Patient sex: M
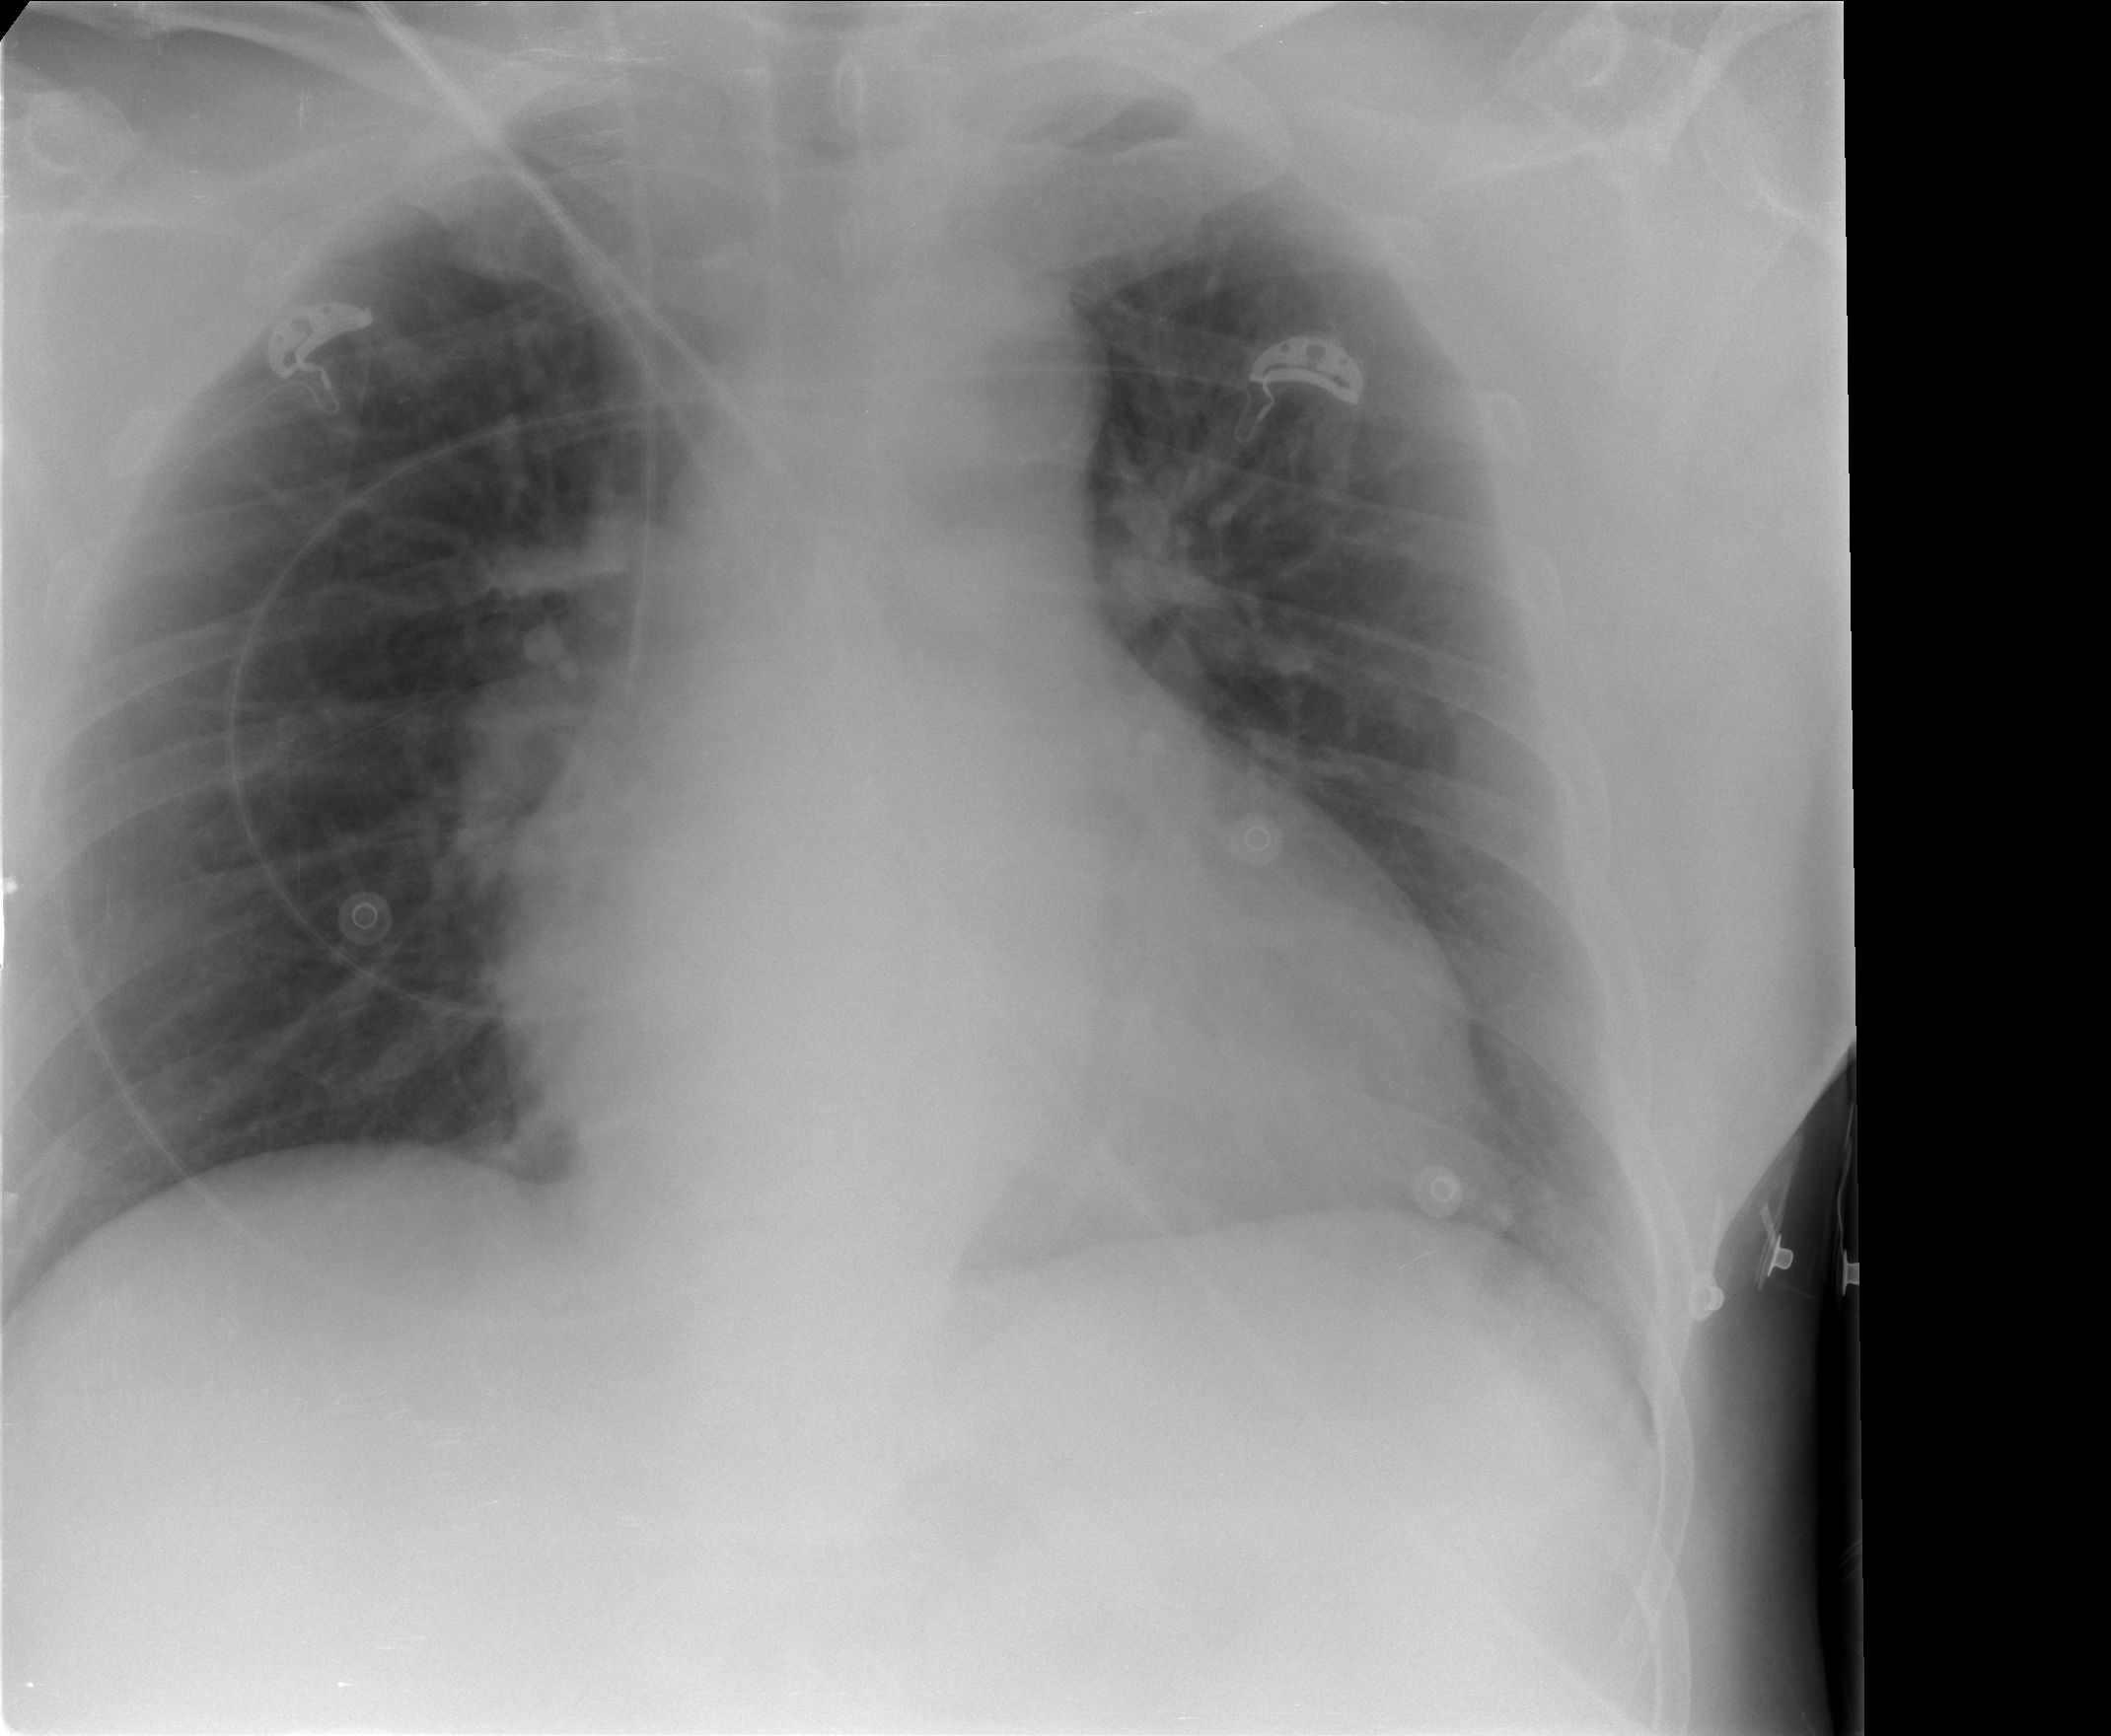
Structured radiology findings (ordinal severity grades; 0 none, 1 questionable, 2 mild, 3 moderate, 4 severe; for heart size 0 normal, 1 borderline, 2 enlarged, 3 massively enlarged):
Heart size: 2
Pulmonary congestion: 1
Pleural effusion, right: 0
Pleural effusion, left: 0
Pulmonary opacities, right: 0
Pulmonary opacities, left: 0
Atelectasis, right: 0
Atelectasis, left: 0